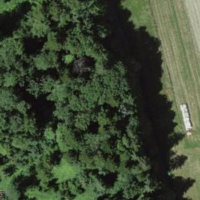
EUNIS habitat code: 41
Species observed at this site:
Silene dioica